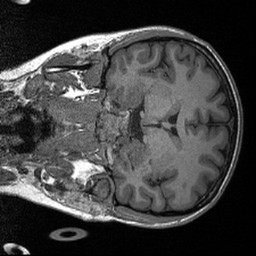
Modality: T1w
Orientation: coronal
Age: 27
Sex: female